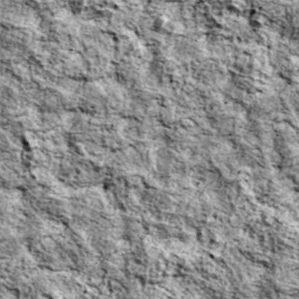
Label: non_frost